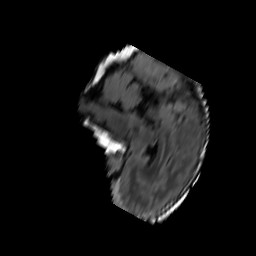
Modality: FLAIR
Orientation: sagittal
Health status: ill
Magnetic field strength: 3 T